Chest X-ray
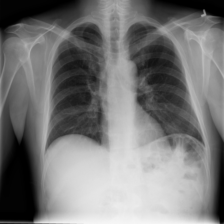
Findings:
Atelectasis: negative
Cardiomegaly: negative
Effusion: negative
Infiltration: negative
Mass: negative
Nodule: negative
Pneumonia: negative
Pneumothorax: negative
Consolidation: negative
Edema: negative
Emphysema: negative
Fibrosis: negative
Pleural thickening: negative
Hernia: negative